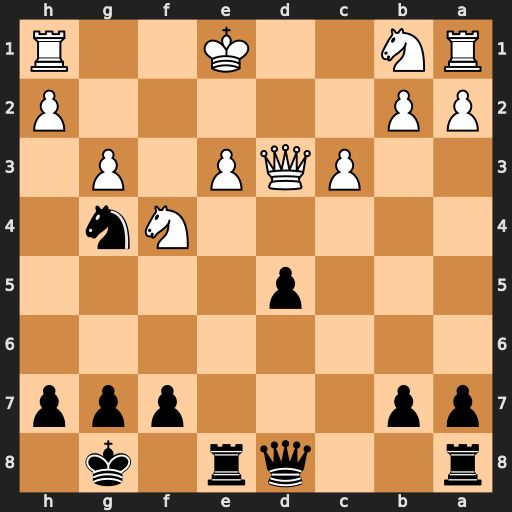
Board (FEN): r2qr1k1/pp3ppp/8/3p4/5Nn1/2PQP1P1/PP5P/RN2K2R
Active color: b
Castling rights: KQ
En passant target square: -
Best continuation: Rxe3+ Qxe3 Nxe3